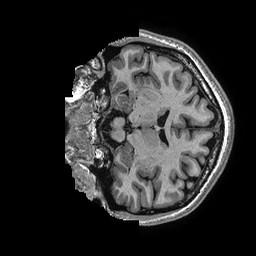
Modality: T1w
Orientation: coronal
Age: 45
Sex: female
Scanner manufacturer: ge
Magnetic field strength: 3 T
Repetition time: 0.006952 s
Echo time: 0.00292 s